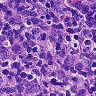
Metastatic tissue present: no